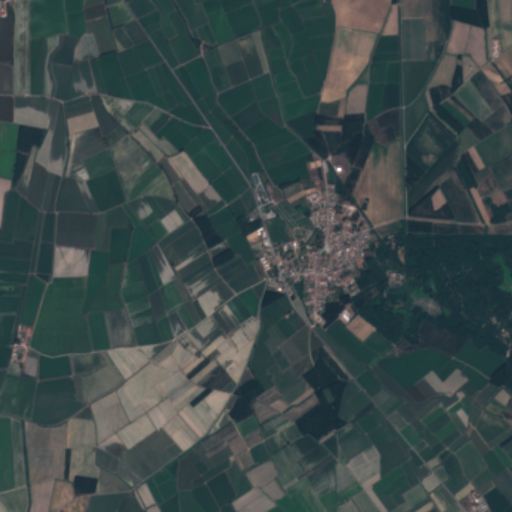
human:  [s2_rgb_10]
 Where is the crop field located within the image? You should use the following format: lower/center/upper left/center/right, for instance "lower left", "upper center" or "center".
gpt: The crop field is located in the upper left of the image.
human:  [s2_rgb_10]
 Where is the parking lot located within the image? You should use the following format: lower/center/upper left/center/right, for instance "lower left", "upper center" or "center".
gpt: The parking lot is located in the upper center of the image.
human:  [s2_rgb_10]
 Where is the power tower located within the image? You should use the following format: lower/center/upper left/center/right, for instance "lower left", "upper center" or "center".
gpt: The power tower is located in the upper right of the image.
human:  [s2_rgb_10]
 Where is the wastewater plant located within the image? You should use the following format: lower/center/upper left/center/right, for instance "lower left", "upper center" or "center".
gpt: The wastewater plant is located in the center right of the image.
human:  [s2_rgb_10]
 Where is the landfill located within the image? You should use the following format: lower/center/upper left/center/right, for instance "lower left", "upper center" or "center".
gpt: There is no landfill in the image.